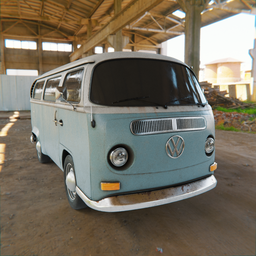
Label: mechanical